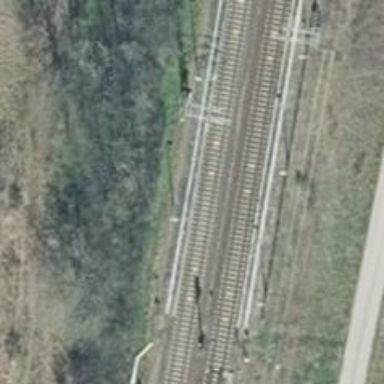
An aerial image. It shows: Railway stop with public transport stop position.